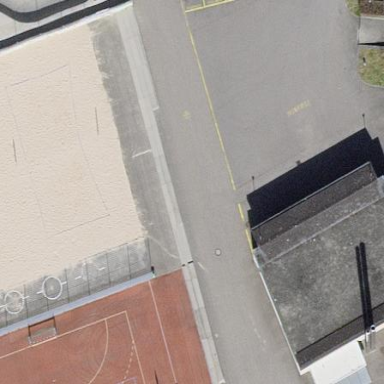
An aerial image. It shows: Sandy pitch designated for beach volleyball.